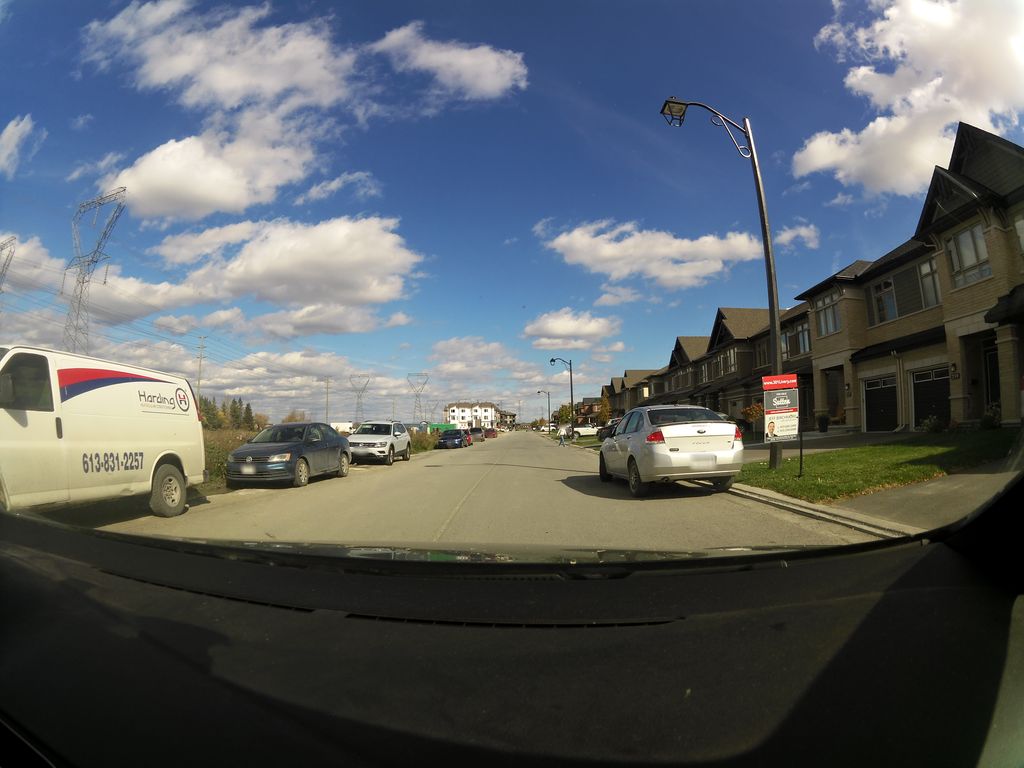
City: ottawa-gatineau